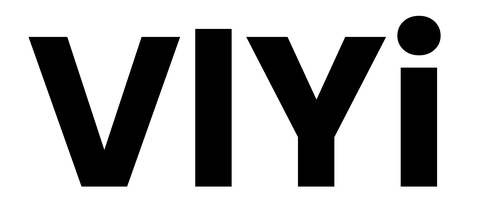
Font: Poppins-Bold